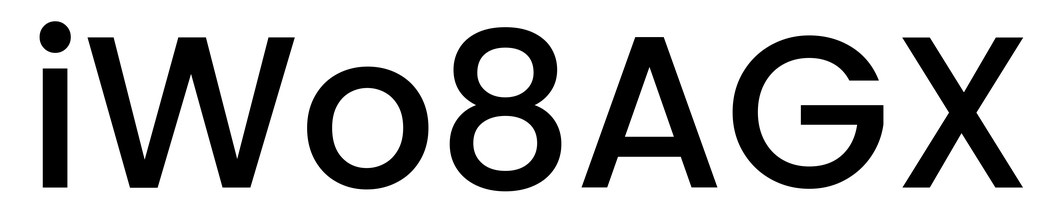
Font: Poppins-Medium